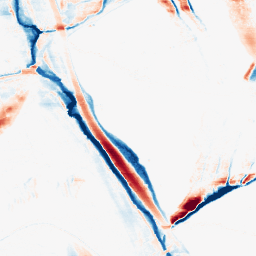
Category: morphological
Decomposition family: morphological_ellipse
Decomposition parameters: operation: average
width: 5
height: 30
Upsampling method: bicubic
Upsampling parameters: scale: 2
Upsampling scale: 2